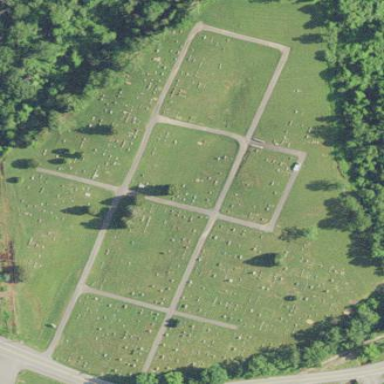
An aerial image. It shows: Cemetery or graveyard.